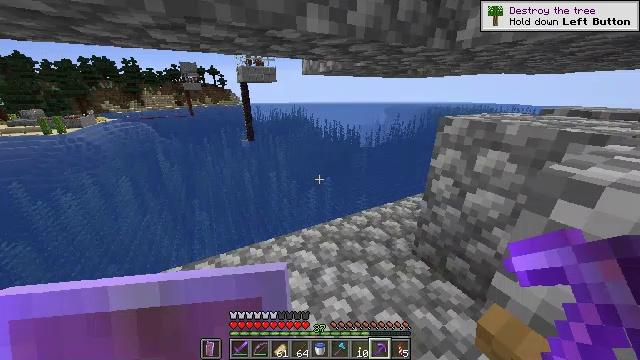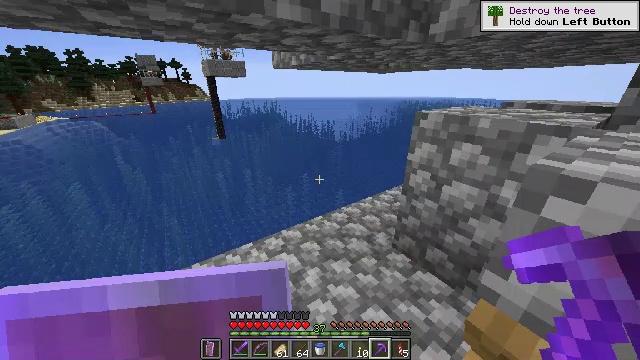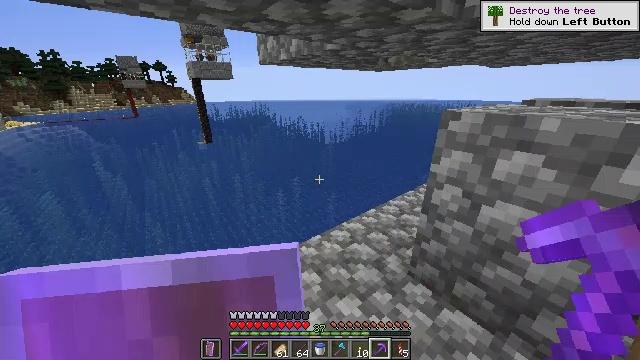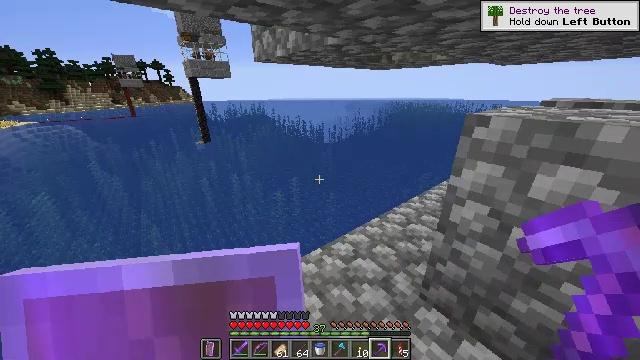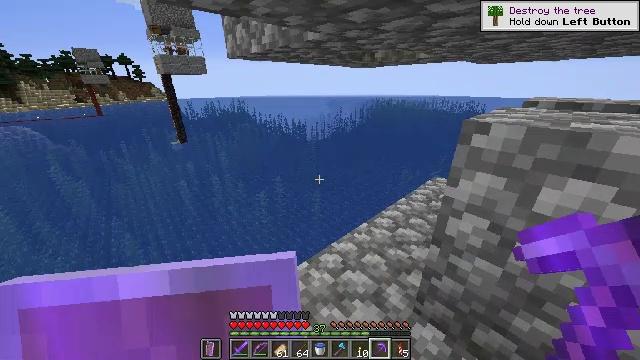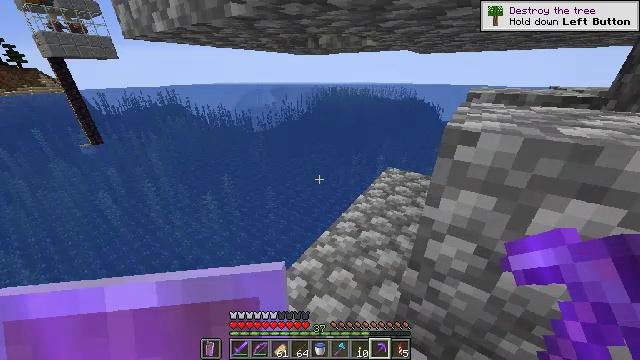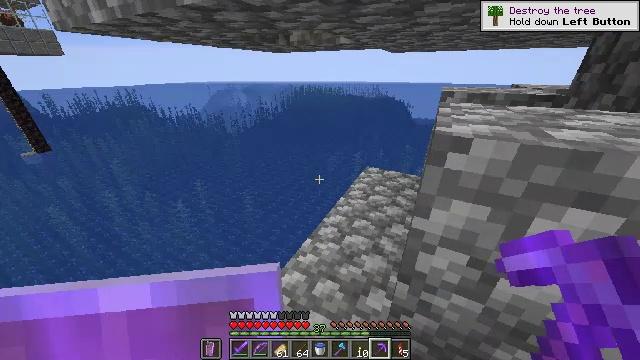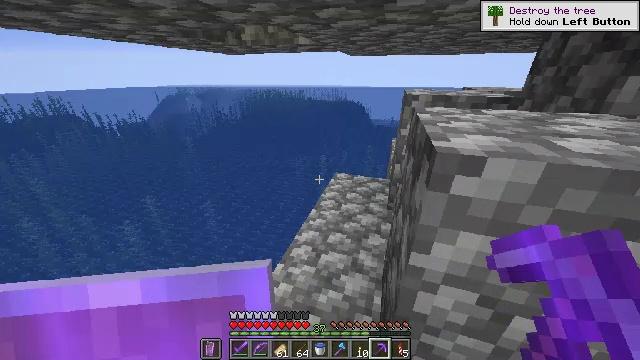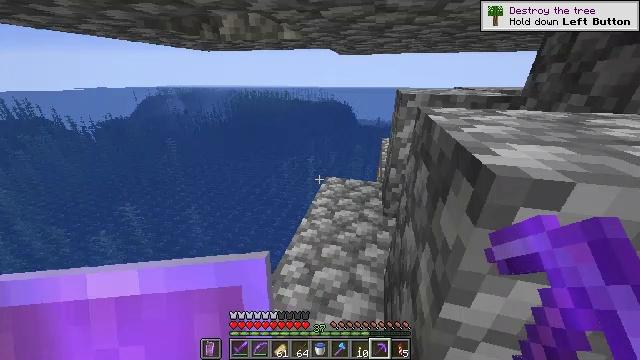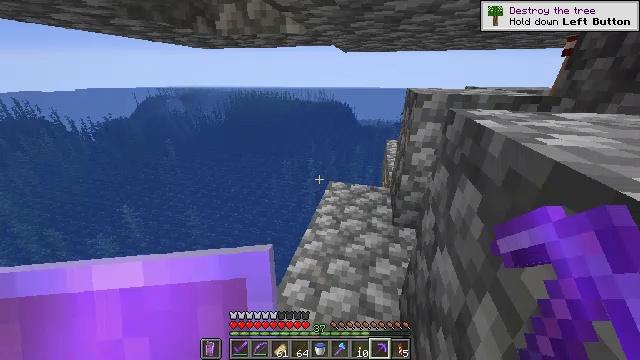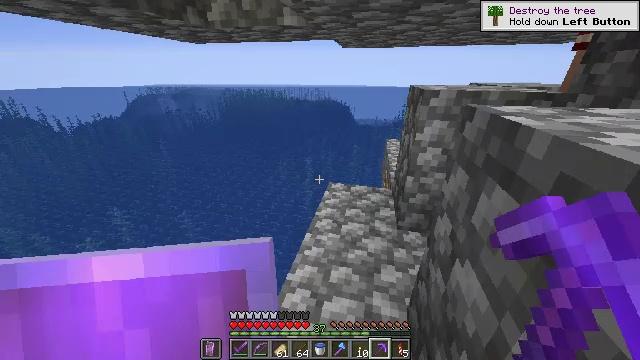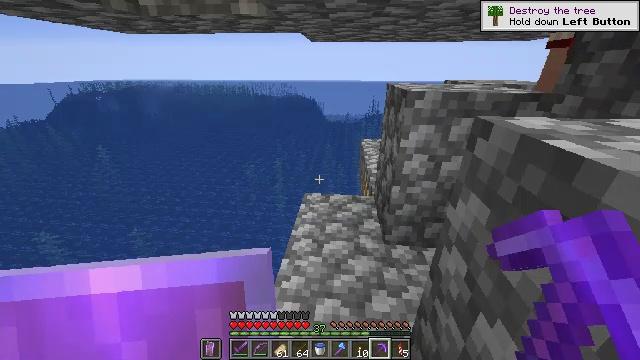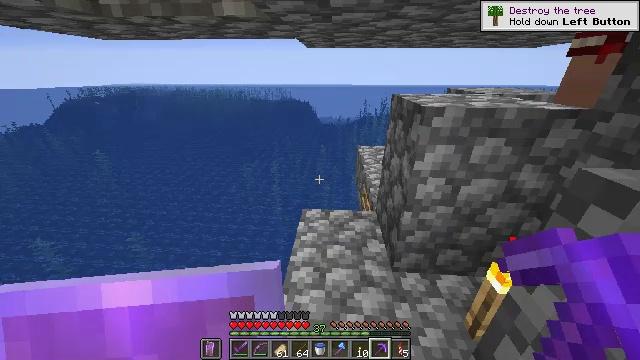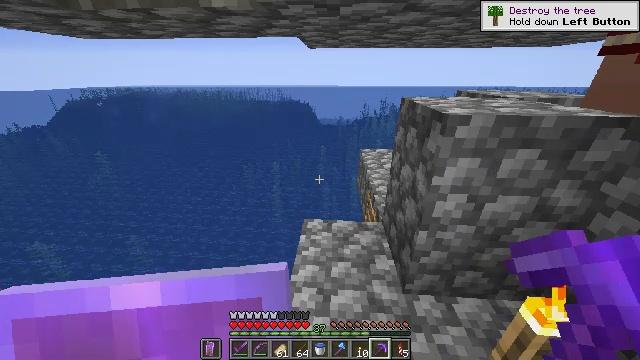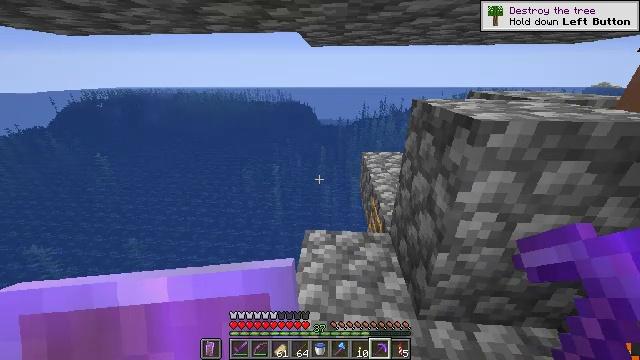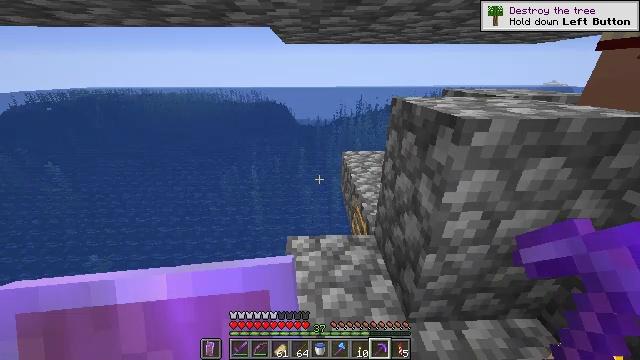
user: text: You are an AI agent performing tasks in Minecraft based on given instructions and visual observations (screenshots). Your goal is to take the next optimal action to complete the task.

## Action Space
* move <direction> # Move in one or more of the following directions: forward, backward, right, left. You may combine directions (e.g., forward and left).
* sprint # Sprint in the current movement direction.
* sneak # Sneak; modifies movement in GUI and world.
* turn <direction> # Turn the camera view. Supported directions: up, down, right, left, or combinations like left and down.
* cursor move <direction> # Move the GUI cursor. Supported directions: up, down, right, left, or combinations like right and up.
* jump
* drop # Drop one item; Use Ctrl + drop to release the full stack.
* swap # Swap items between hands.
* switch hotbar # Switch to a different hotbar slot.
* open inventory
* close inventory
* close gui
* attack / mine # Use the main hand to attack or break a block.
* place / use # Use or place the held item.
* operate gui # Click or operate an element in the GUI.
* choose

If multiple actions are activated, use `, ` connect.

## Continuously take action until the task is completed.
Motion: motion action
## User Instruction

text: Break the mature wheat plants.
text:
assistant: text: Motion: move forward, sprint, turn right and down
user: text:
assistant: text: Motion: move forward, sprint, turn right
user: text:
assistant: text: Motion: move forward, sprint
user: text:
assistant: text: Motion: move forward, sprint, turn right
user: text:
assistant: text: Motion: move forward, sprint, turn right and down
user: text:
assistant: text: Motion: move forward, sprint, turn right
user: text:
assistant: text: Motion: move forward, sprint, turn right
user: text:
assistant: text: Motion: move forward, sprint, turn right
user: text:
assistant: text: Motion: move forward, sprint
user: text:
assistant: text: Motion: move forward, sprint
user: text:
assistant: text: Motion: move forward, sprint, turn right
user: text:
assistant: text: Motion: move forward, sprint, turn right
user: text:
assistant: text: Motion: move forward, sprint
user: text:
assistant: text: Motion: move forward, sprint
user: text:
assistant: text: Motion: move forward, sprint, turn right
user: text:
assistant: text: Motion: move forward, sprint, turn right
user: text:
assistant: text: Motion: move forward, sprint, turn right and down
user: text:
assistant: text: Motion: move forward, sprint, turn right
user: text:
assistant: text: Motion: move forward, sprint
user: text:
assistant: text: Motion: move forward, sprint
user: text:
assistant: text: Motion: move forward, sprint
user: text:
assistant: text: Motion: move forward, sprint
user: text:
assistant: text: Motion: move forward, sprint, turn right
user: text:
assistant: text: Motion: move forward, sprint, turn right and down
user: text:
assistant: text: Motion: move forward, sprint, turn right
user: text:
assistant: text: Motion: move forward, sprint
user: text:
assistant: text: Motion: move forward, sprint
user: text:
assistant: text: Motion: move forward, sprint
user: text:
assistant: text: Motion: move forward, sprint
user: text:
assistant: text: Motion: move forward, sprint